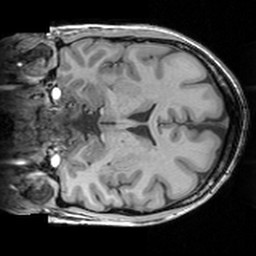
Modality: T1w
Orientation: coronal
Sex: female
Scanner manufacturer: siemens
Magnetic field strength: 3 T
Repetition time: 1.63 s
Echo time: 0.00311 s